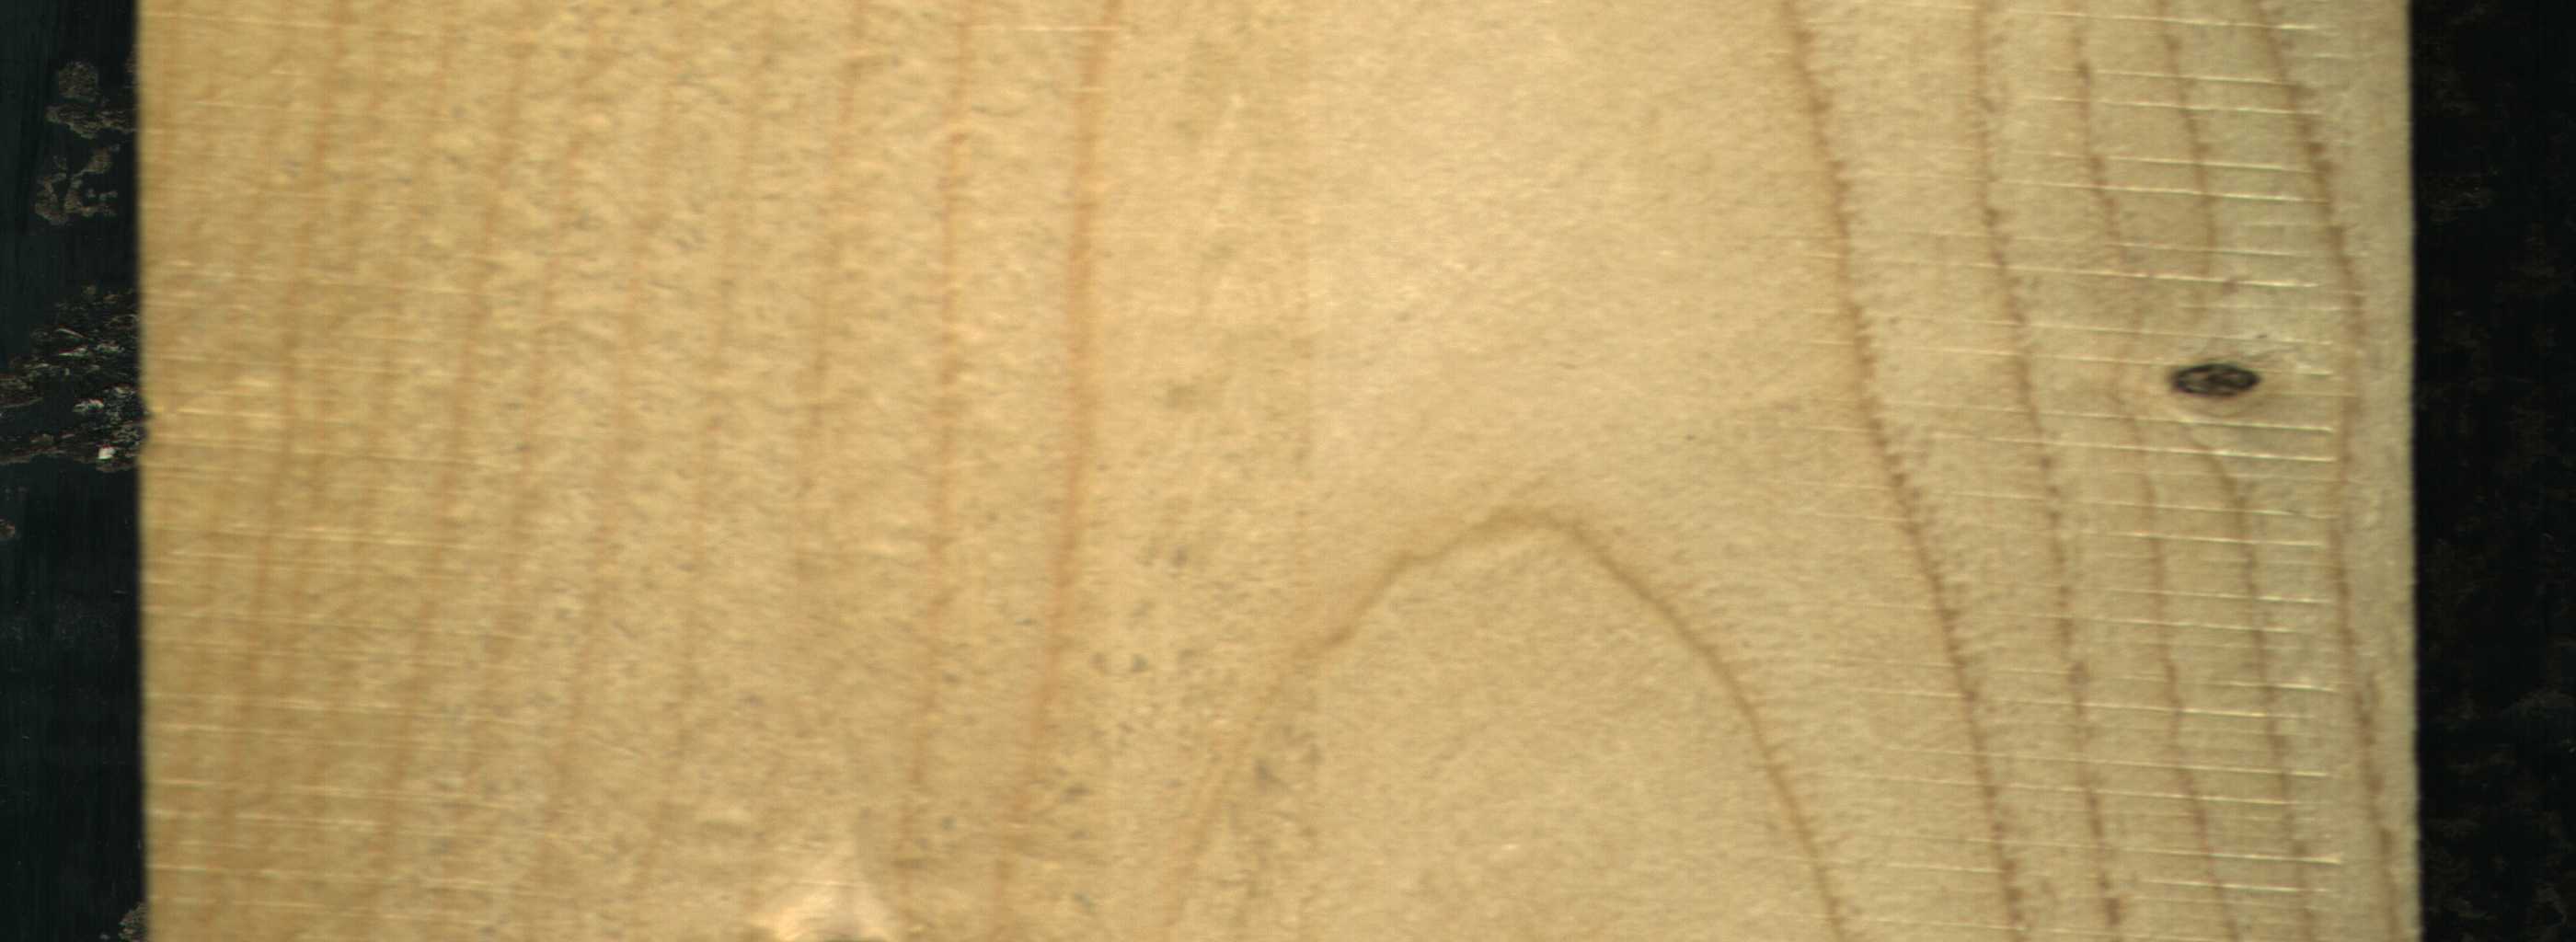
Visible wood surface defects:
Dead_Knot